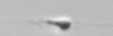
Label: flagellate_morphotype3